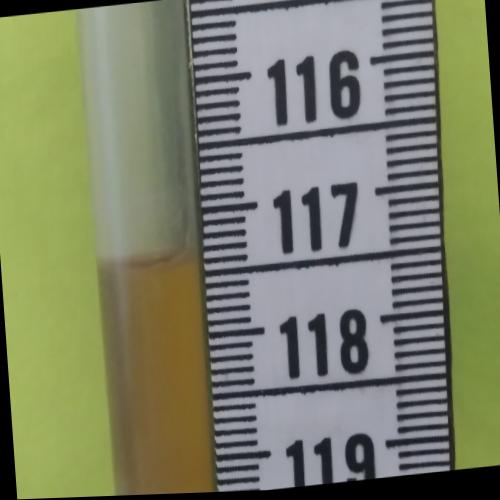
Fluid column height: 117.3 cm